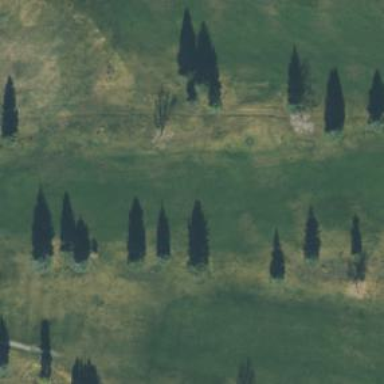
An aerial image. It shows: Golf fairway surrounded by grass.